Aerial crown-view tile of a tropical tree (Barro Colorado Island, Panama), acquired 20250124:
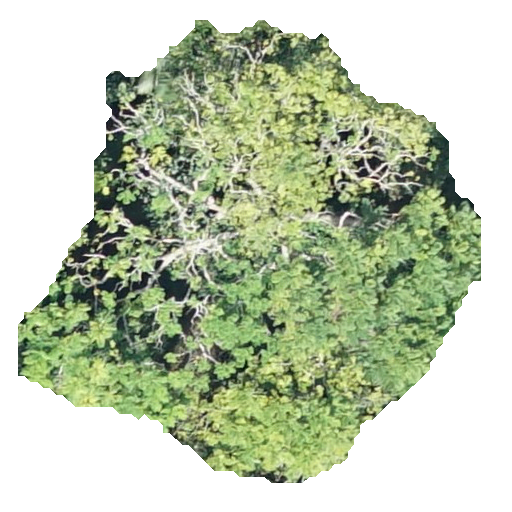
Species: Jacaranda copaia
GBIF accepted scientific name: Jacaranda copaia
Crown area: 211.396 m²